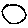
Label: circle